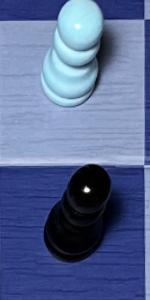
Label: Pawn_Black